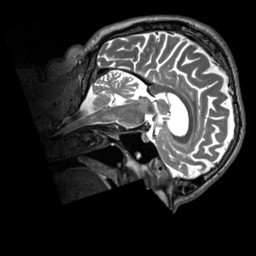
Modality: T2w
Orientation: sagittal
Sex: male
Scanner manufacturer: siemens
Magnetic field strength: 3 T
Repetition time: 3.2 s
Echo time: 0.409 s